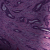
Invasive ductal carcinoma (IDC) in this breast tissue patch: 0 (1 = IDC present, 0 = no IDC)